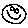
Label: smiley face